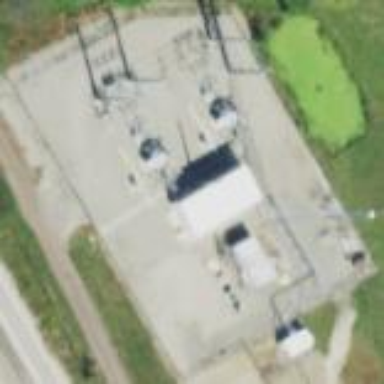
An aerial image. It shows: Power substation.